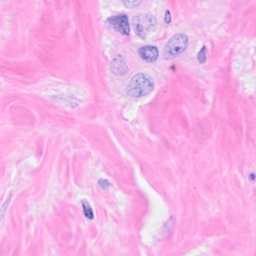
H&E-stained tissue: Breast